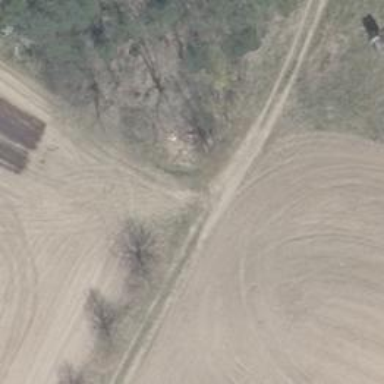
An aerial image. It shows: Sandy track with grade 4 tracktype.